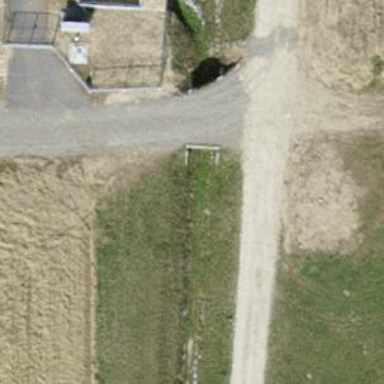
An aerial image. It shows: Culvert tunnel crossing ditch waterway.